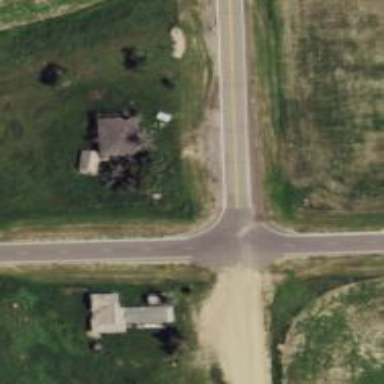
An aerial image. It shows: Road with stop sign in the backward direction.